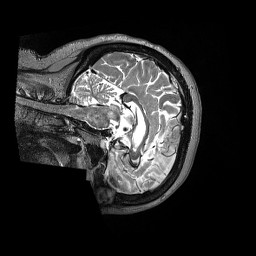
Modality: T2w
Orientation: sagittal
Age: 51
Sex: female
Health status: ill
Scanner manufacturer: siemens
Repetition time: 3.2 s